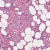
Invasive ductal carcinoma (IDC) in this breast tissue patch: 1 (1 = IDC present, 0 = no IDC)